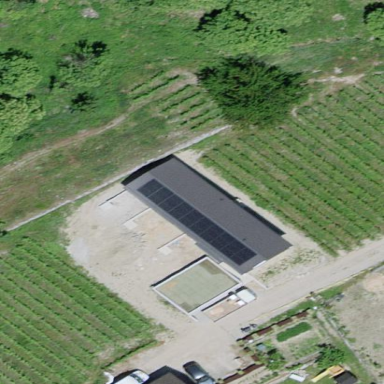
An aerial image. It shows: Vineyard growing grapes.